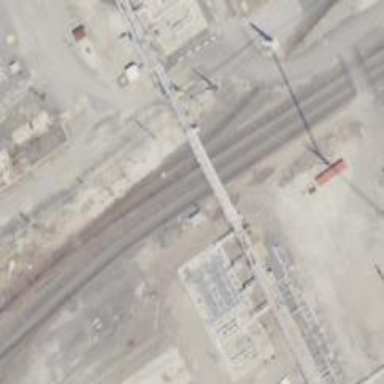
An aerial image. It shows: Railway spur service.